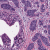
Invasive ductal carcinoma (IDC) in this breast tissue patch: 1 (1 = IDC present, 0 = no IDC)